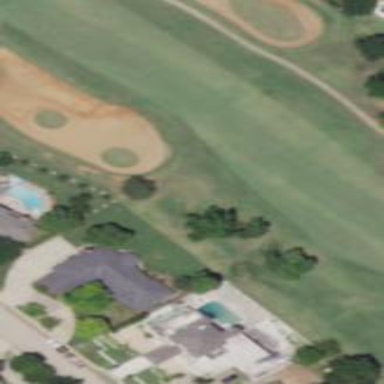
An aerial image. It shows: Grassy area designated as golf fairway.